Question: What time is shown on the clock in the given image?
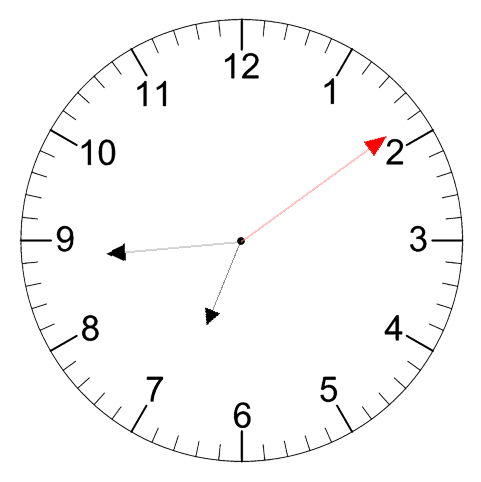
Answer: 06:44:09